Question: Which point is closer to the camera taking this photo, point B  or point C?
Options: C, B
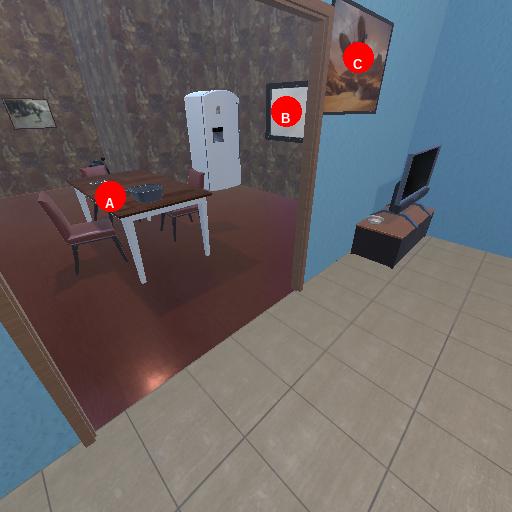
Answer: C